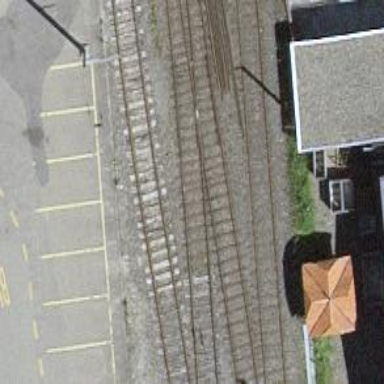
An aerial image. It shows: Single railway track with electrification through contact line.